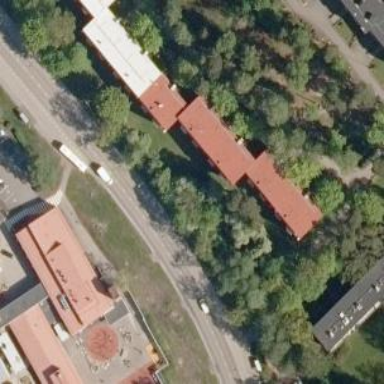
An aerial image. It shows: Red metal-surfaced apartment building with skillion roof.